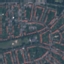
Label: Residential